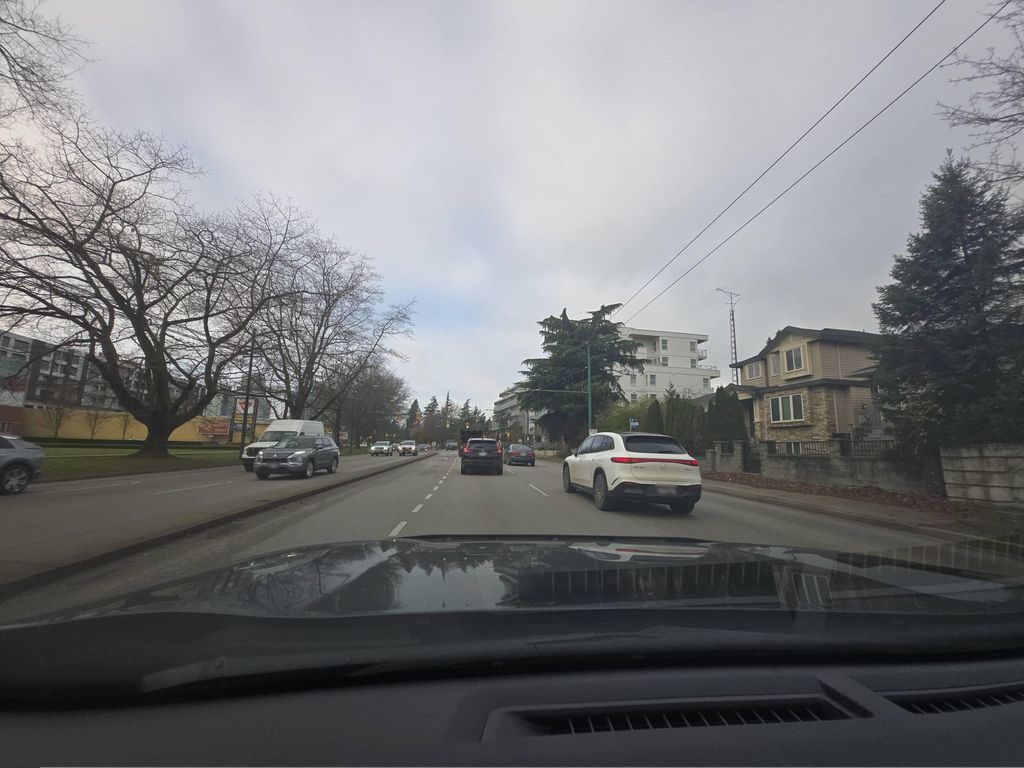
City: vancouver